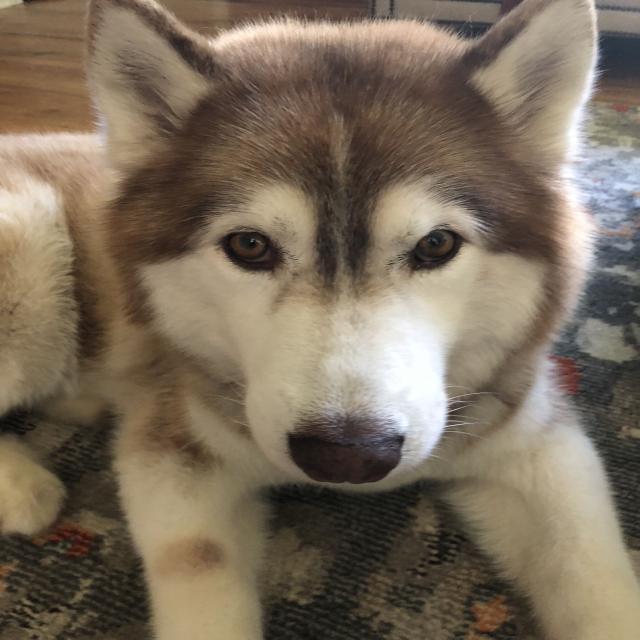
Healthy canine skin — no visible lesions, inflammation, or abnormalities. The skin and coat appear normal.